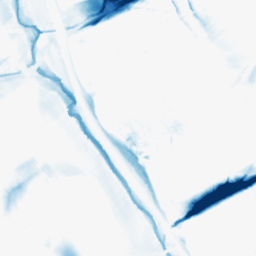
Category: morphological
Decomposition family: morphological_diamond
Decomposition parameters: operation: closing
radius: 20
Upsampling method: linear_exact
Upsampling parameters: scale: 8
Upsampling scale: 8